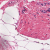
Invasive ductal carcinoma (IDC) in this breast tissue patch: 0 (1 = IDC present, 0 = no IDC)